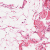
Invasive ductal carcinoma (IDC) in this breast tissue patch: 0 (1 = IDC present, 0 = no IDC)